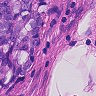
Metastatic tissue present: yes